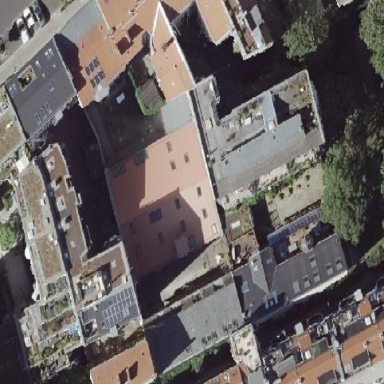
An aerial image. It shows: Commercial building.